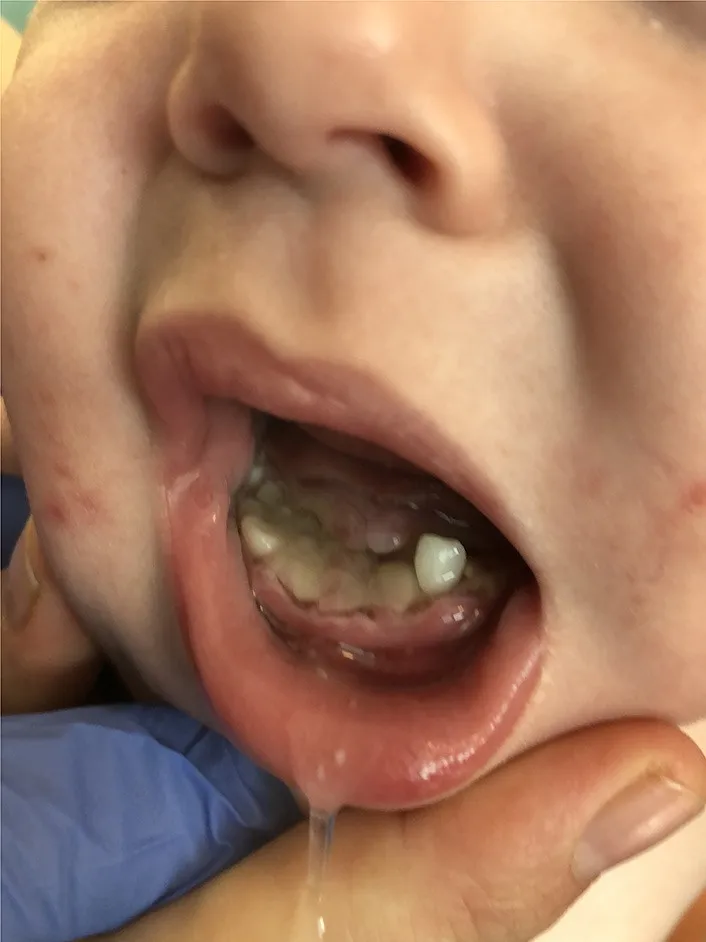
Necrosis of the frontal region of the mandibular alveolar ridge and three missing incisors.
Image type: medical_photograph (other_medical_photograph)